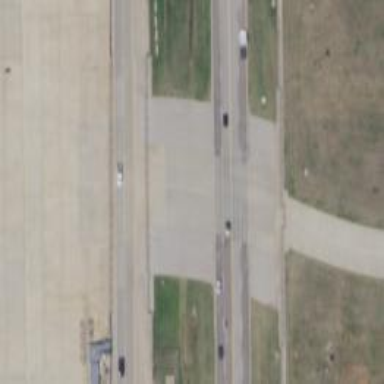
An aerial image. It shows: Image of taxiway at airport.